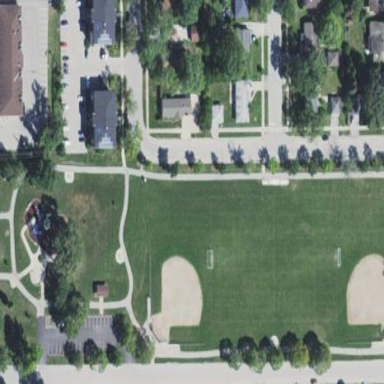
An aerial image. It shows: Baseball pitch for leisure and sports activities.